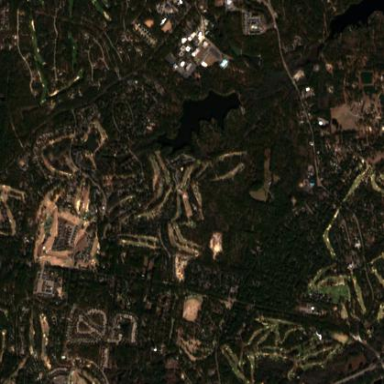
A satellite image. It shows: Golf course.